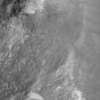
Label: not_dusty